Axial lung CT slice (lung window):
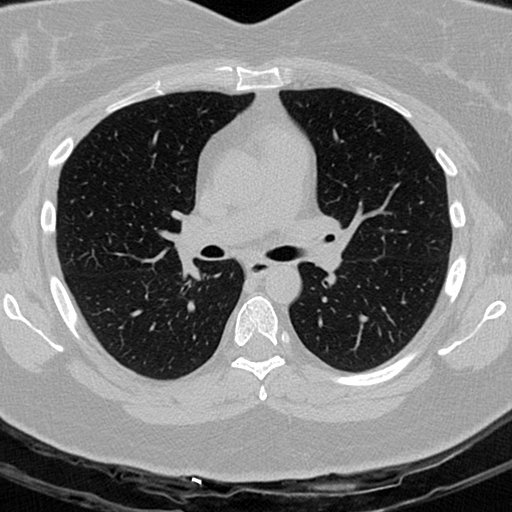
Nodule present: no